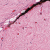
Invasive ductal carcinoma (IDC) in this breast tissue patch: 0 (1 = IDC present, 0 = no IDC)